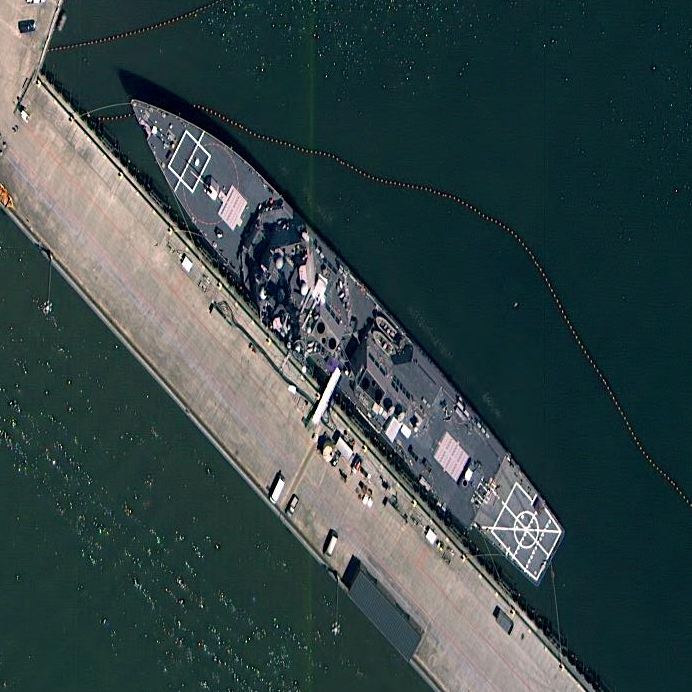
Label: Arleigh_Burke-class_destroyer